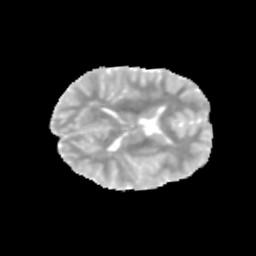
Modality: MD
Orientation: axial
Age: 9
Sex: male
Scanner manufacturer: siemens
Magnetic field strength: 3 T
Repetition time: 3.8 s
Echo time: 0.07 s